Question: this vpn/ folder is part of my project. I have just realized that it doesn't get saved on Bitbucket. And when I clone the project it just does not download. Here is a screenshot:

What's going on with this folder?
I've had something similar happen in the past, using submodules. But in this case I'm pretty sure I didn't use these, and there is no .git/ folder in vpn/.
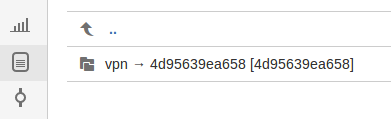
Answer: It's not a folder. It's a submodule.